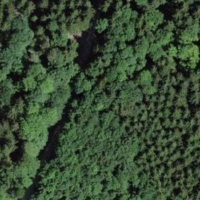
EUNIS habitat code: 44
Species observed at this site:
Neottia nidus-avis
Sambucus racemosa